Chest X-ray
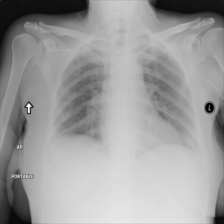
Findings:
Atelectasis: negative
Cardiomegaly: negative
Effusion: negative
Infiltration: negative
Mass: negative
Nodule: negative
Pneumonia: negative
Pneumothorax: negative
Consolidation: negative
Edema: negative
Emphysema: negative
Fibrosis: negative
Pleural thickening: negative
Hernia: negative